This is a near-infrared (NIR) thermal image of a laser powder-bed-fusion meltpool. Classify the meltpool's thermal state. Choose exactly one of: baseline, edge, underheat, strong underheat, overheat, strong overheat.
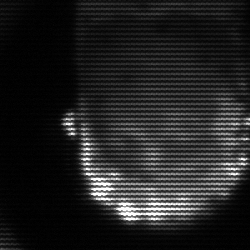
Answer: baseline